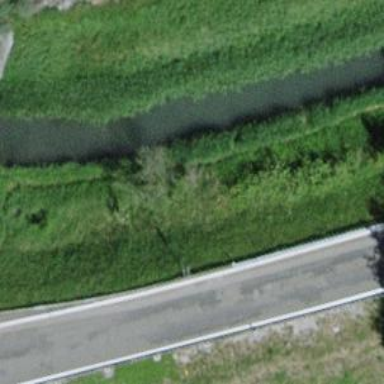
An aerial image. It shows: Canal.